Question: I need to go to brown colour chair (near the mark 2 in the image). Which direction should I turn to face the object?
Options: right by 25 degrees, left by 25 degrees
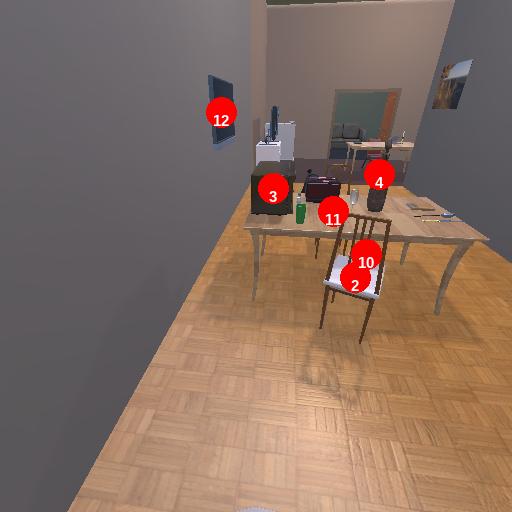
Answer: right by 25 degrees